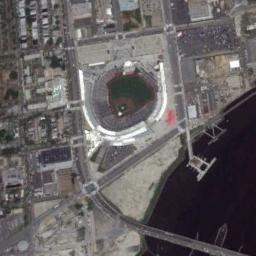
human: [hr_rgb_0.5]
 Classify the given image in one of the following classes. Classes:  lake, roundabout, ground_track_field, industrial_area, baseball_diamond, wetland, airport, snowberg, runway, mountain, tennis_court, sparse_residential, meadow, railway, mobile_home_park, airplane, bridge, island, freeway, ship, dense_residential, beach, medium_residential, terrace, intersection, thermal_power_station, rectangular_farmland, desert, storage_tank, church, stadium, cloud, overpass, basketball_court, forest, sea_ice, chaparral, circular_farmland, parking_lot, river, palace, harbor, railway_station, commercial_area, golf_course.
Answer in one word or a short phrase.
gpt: stadium